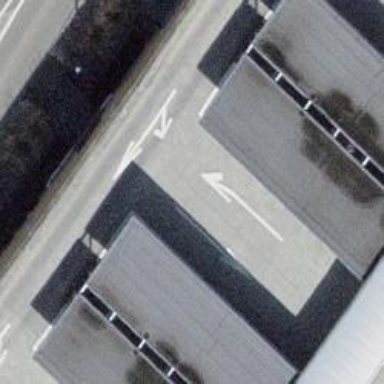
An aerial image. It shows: Concrete parking aisle on service road.